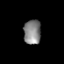
Tissue: prostate
Cell type: Epithelial cells
Senescence score: 0.3355
Nuclear area (px): 414
Mean DAPI intensity: 132.283